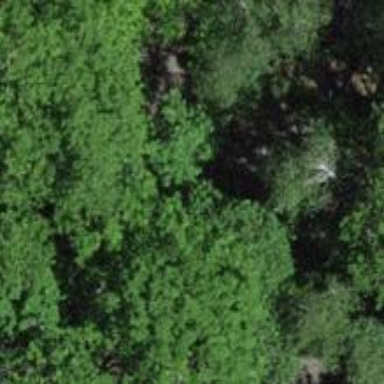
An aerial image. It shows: Deciduous broadleaved tree in park.